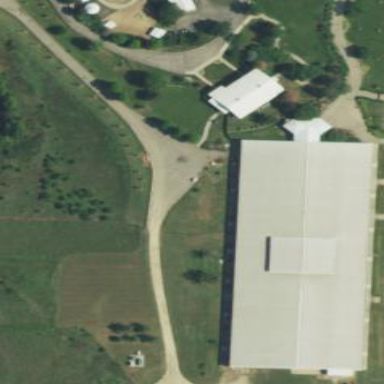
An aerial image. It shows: Museum building.